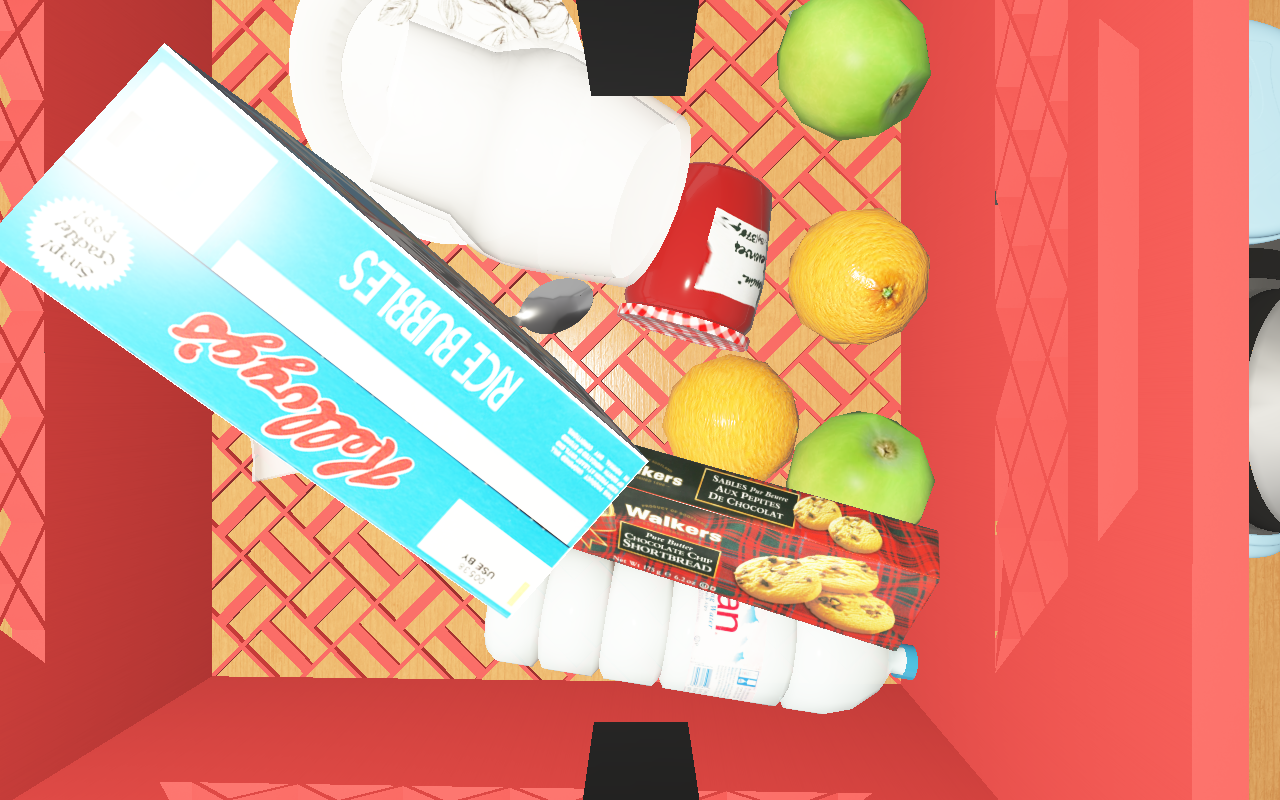
Objects in the scene:
carafe
water bottle
apple
orange
wineglass
jam jar
cereal box
cereal box